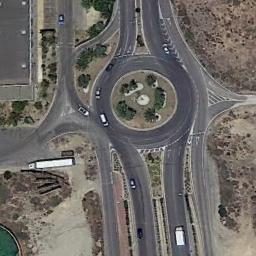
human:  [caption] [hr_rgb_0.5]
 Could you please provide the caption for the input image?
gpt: There are several moving vehicles on the road at the roundabout, With some trees and a large area of ​​wasteland around the roundabout .

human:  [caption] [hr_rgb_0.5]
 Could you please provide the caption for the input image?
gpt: The roundabout is on the bare land next to trees .

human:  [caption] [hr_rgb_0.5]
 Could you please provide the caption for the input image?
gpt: The roundabout connects some roads and some cars are driving on the roundabout .

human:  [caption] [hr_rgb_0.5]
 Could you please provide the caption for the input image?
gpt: There are several cars at the roundabout .

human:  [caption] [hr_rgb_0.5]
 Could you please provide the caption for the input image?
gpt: There are some empty land around the roundabout .